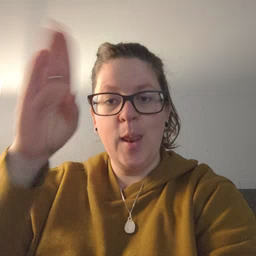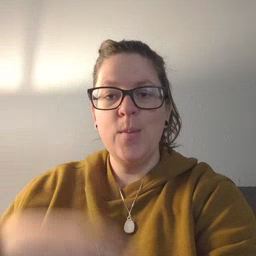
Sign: hello